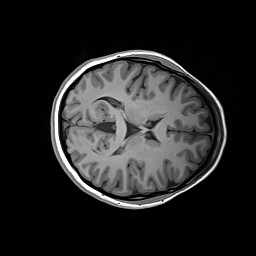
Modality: T1w
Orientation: axial
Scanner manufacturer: siemens
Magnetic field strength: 3 T
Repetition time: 2.2 s
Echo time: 0.00244 s